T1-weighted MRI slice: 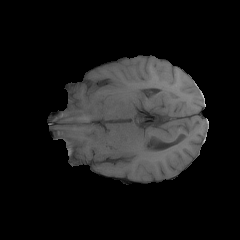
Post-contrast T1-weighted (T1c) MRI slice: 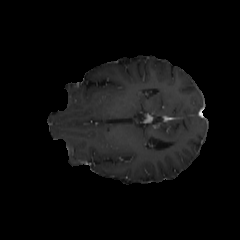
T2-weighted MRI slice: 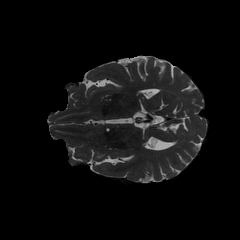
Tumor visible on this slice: no